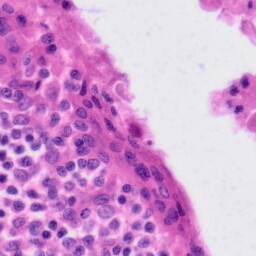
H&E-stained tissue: Tonsil